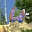
Label: 4